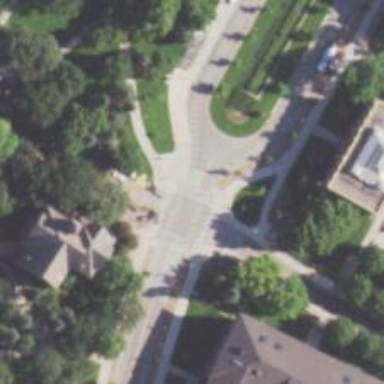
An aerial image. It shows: Footway crossing with line markings.